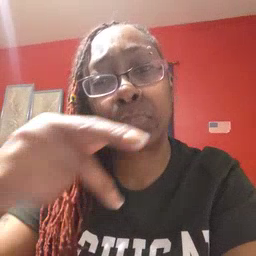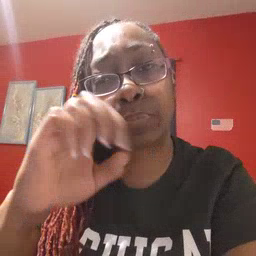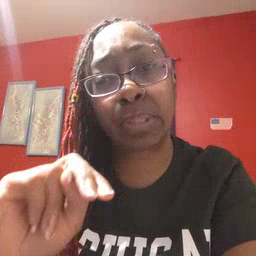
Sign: pen